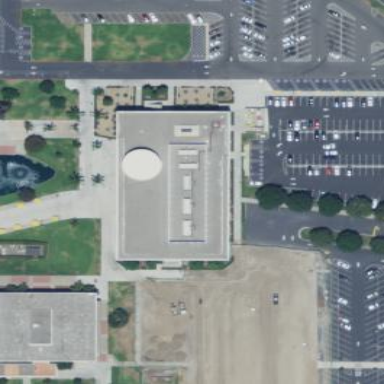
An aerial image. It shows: College building.